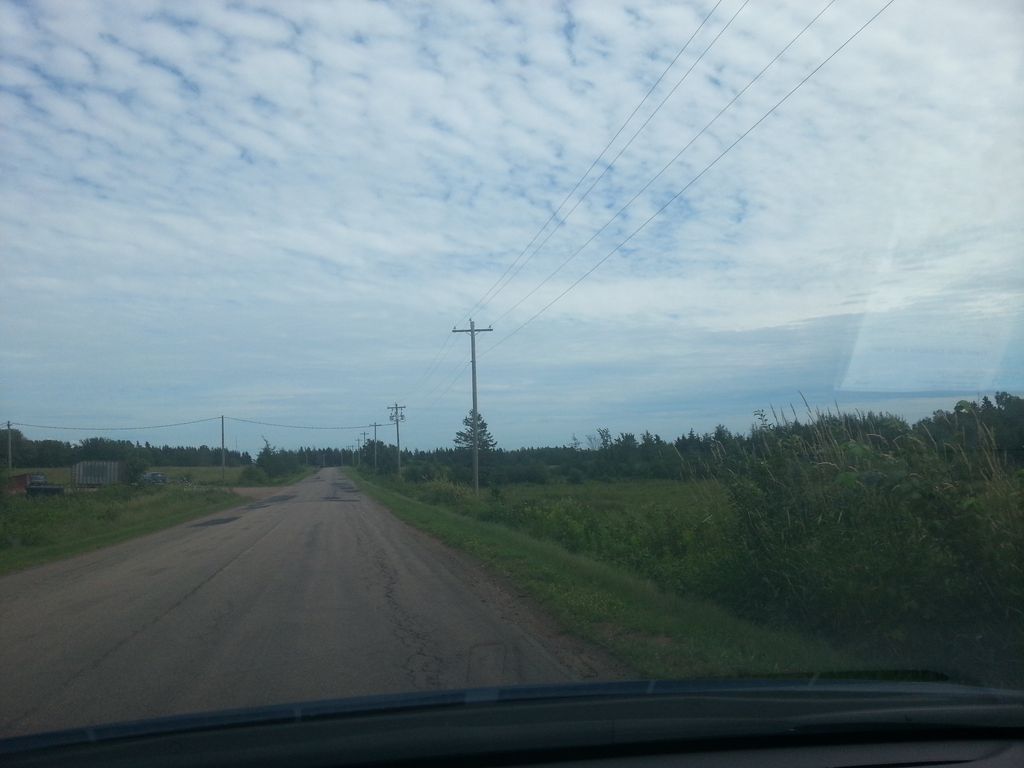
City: charlottetown